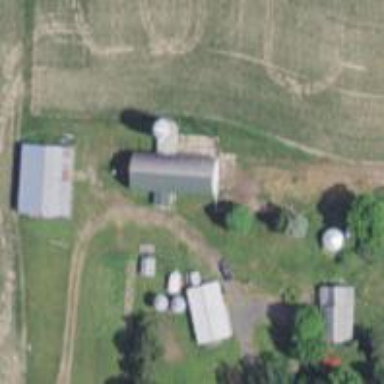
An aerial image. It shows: Silo.